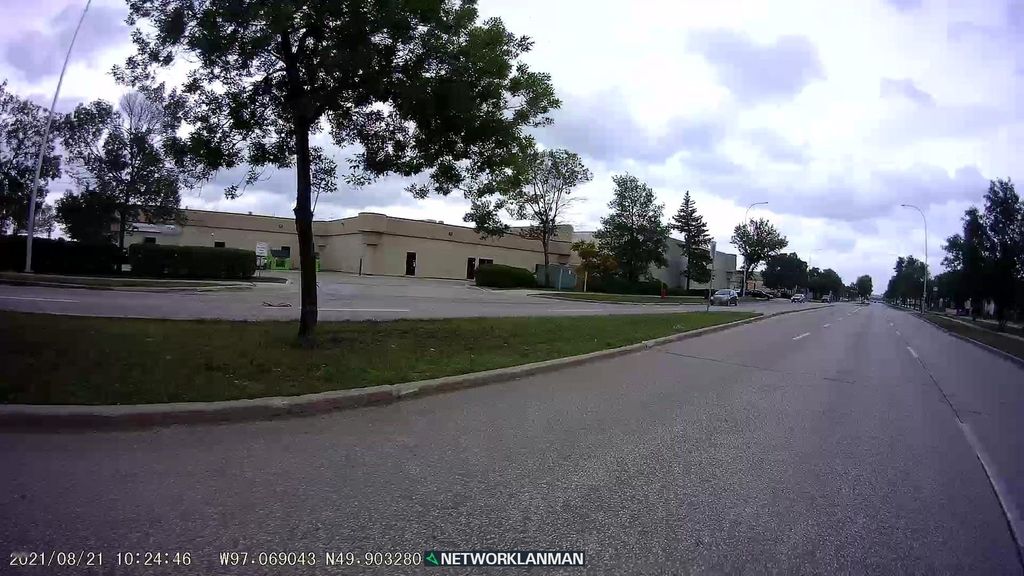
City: winnipeg